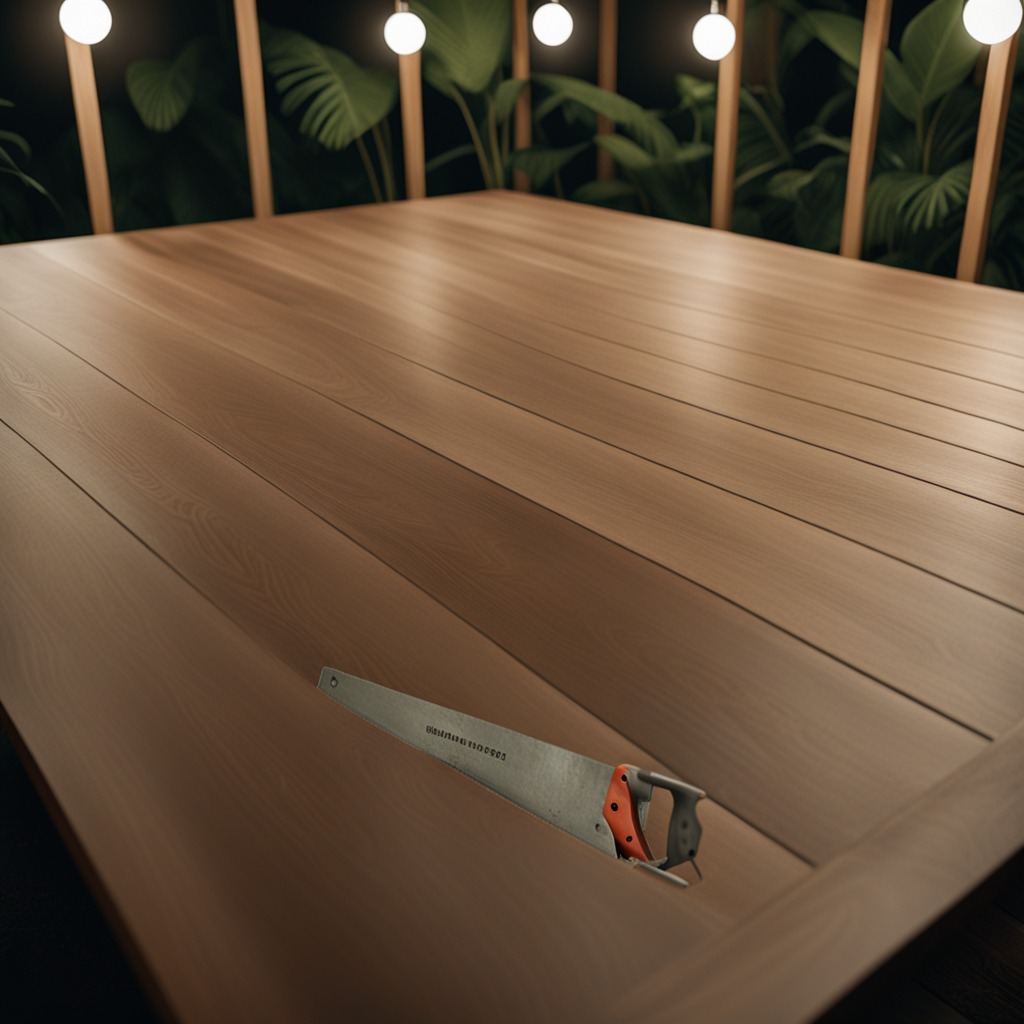
A metal saw lies on the wooden table inside a jungle field workshop tent at night.